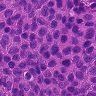
Metastatic tissue present: yes